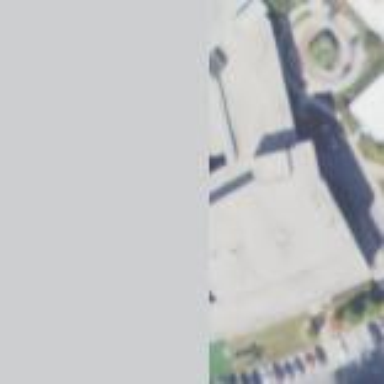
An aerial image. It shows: Section of hospital building.